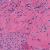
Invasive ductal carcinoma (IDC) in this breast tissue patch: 0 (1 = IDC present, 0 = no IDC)